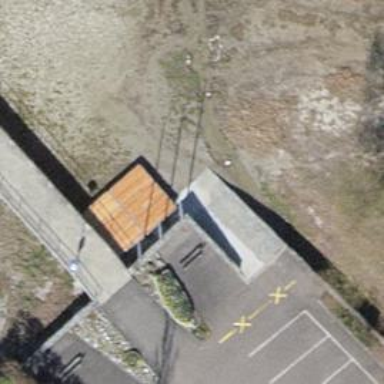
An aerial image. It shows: Flagpole structure.